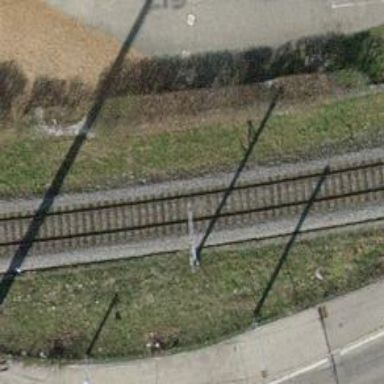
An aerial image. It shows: Single-track railway with electrified contact lines.